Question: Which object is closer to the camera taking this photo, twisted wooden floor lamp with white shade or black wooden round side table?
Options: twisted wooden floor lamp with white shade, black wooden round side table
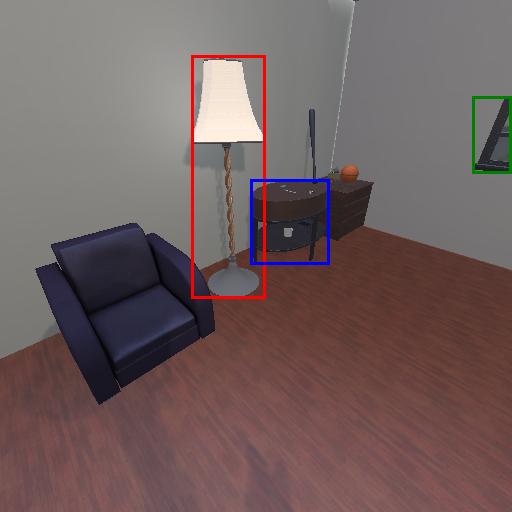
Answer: twisted wooden floor lamp with white shade